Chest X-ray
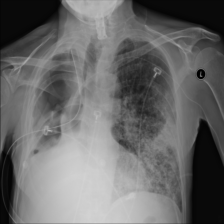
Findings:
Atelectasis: negative
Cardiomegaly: negative
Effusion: negative
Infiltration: positive
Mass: negative
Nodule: negative
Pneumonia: negative
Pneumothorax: negative
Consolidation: negative
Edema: negative
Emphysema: negative
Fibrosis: negative
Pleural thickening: negative
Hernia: negative